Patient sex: F
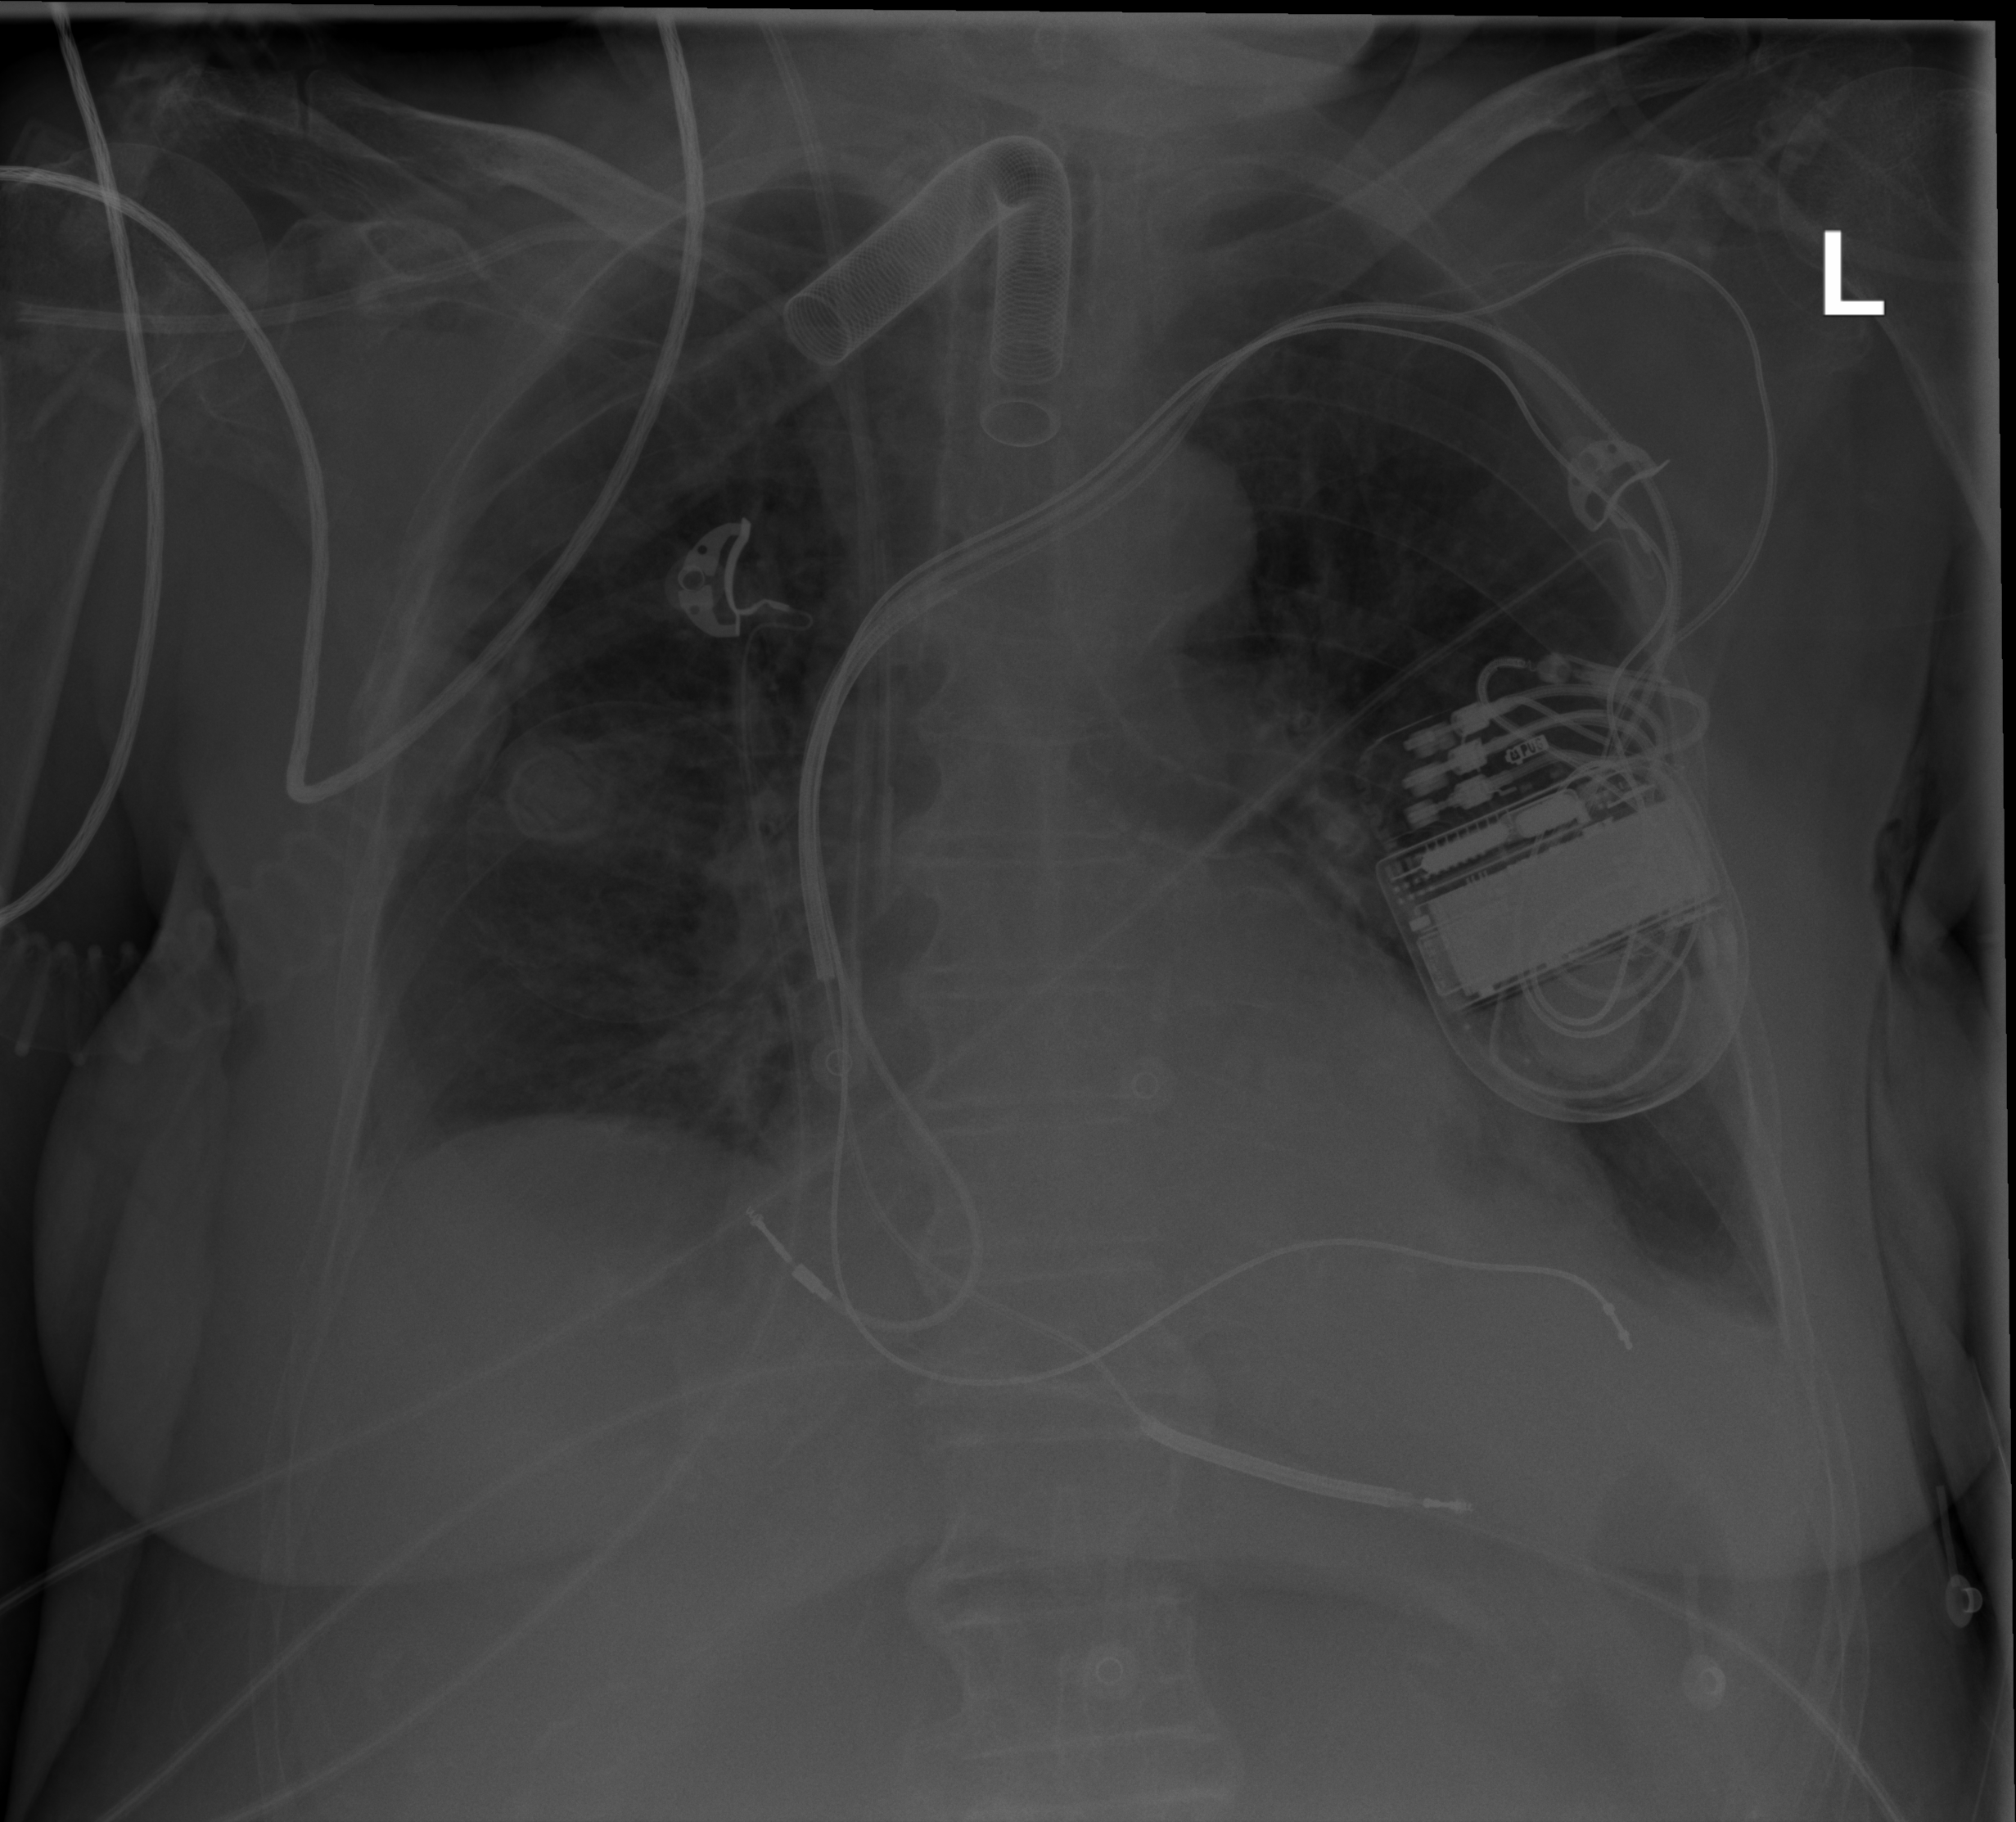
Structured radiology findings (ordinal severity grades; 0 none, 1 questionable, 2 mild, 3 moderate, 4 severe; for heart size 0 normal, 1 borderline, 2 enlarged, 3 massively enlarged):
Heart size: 2
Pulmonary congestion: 0
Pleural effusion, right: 2
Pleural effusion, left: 2
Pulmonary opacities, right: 0
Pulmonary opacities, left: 0
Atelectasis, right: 0
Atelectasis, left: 2